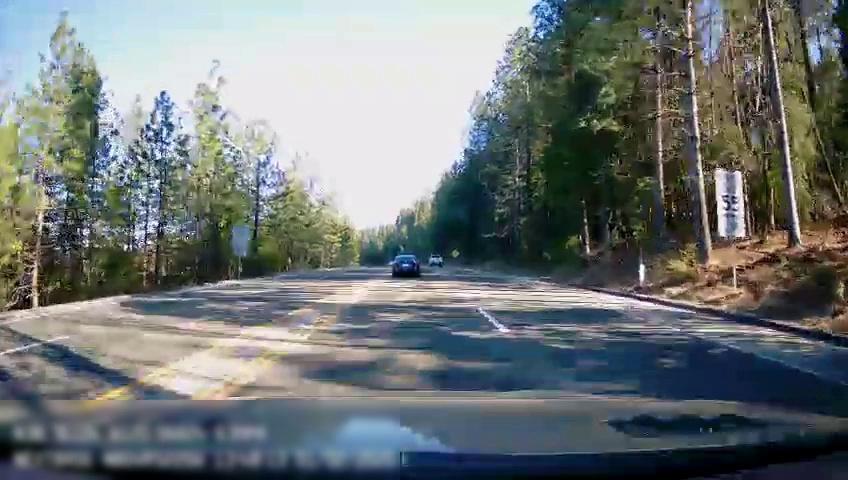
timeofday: Day
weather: Sunny
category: Drivable Space
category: Vehicles | Car
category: Vehicles | Truck
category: Lanes | Alternate Lane
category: Lanes | Current Lane
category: Lanes | Current Lane
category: Lanes | Current Lane
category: Lanes | Opposite Lane
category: Lanes | Opposite Lane
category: Lanes | Opposite Lane
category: Traffic | Signs
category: Traffic | Signs